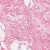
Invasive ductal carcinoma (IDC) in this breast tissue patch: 0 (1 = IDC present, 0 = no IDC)